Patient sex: M
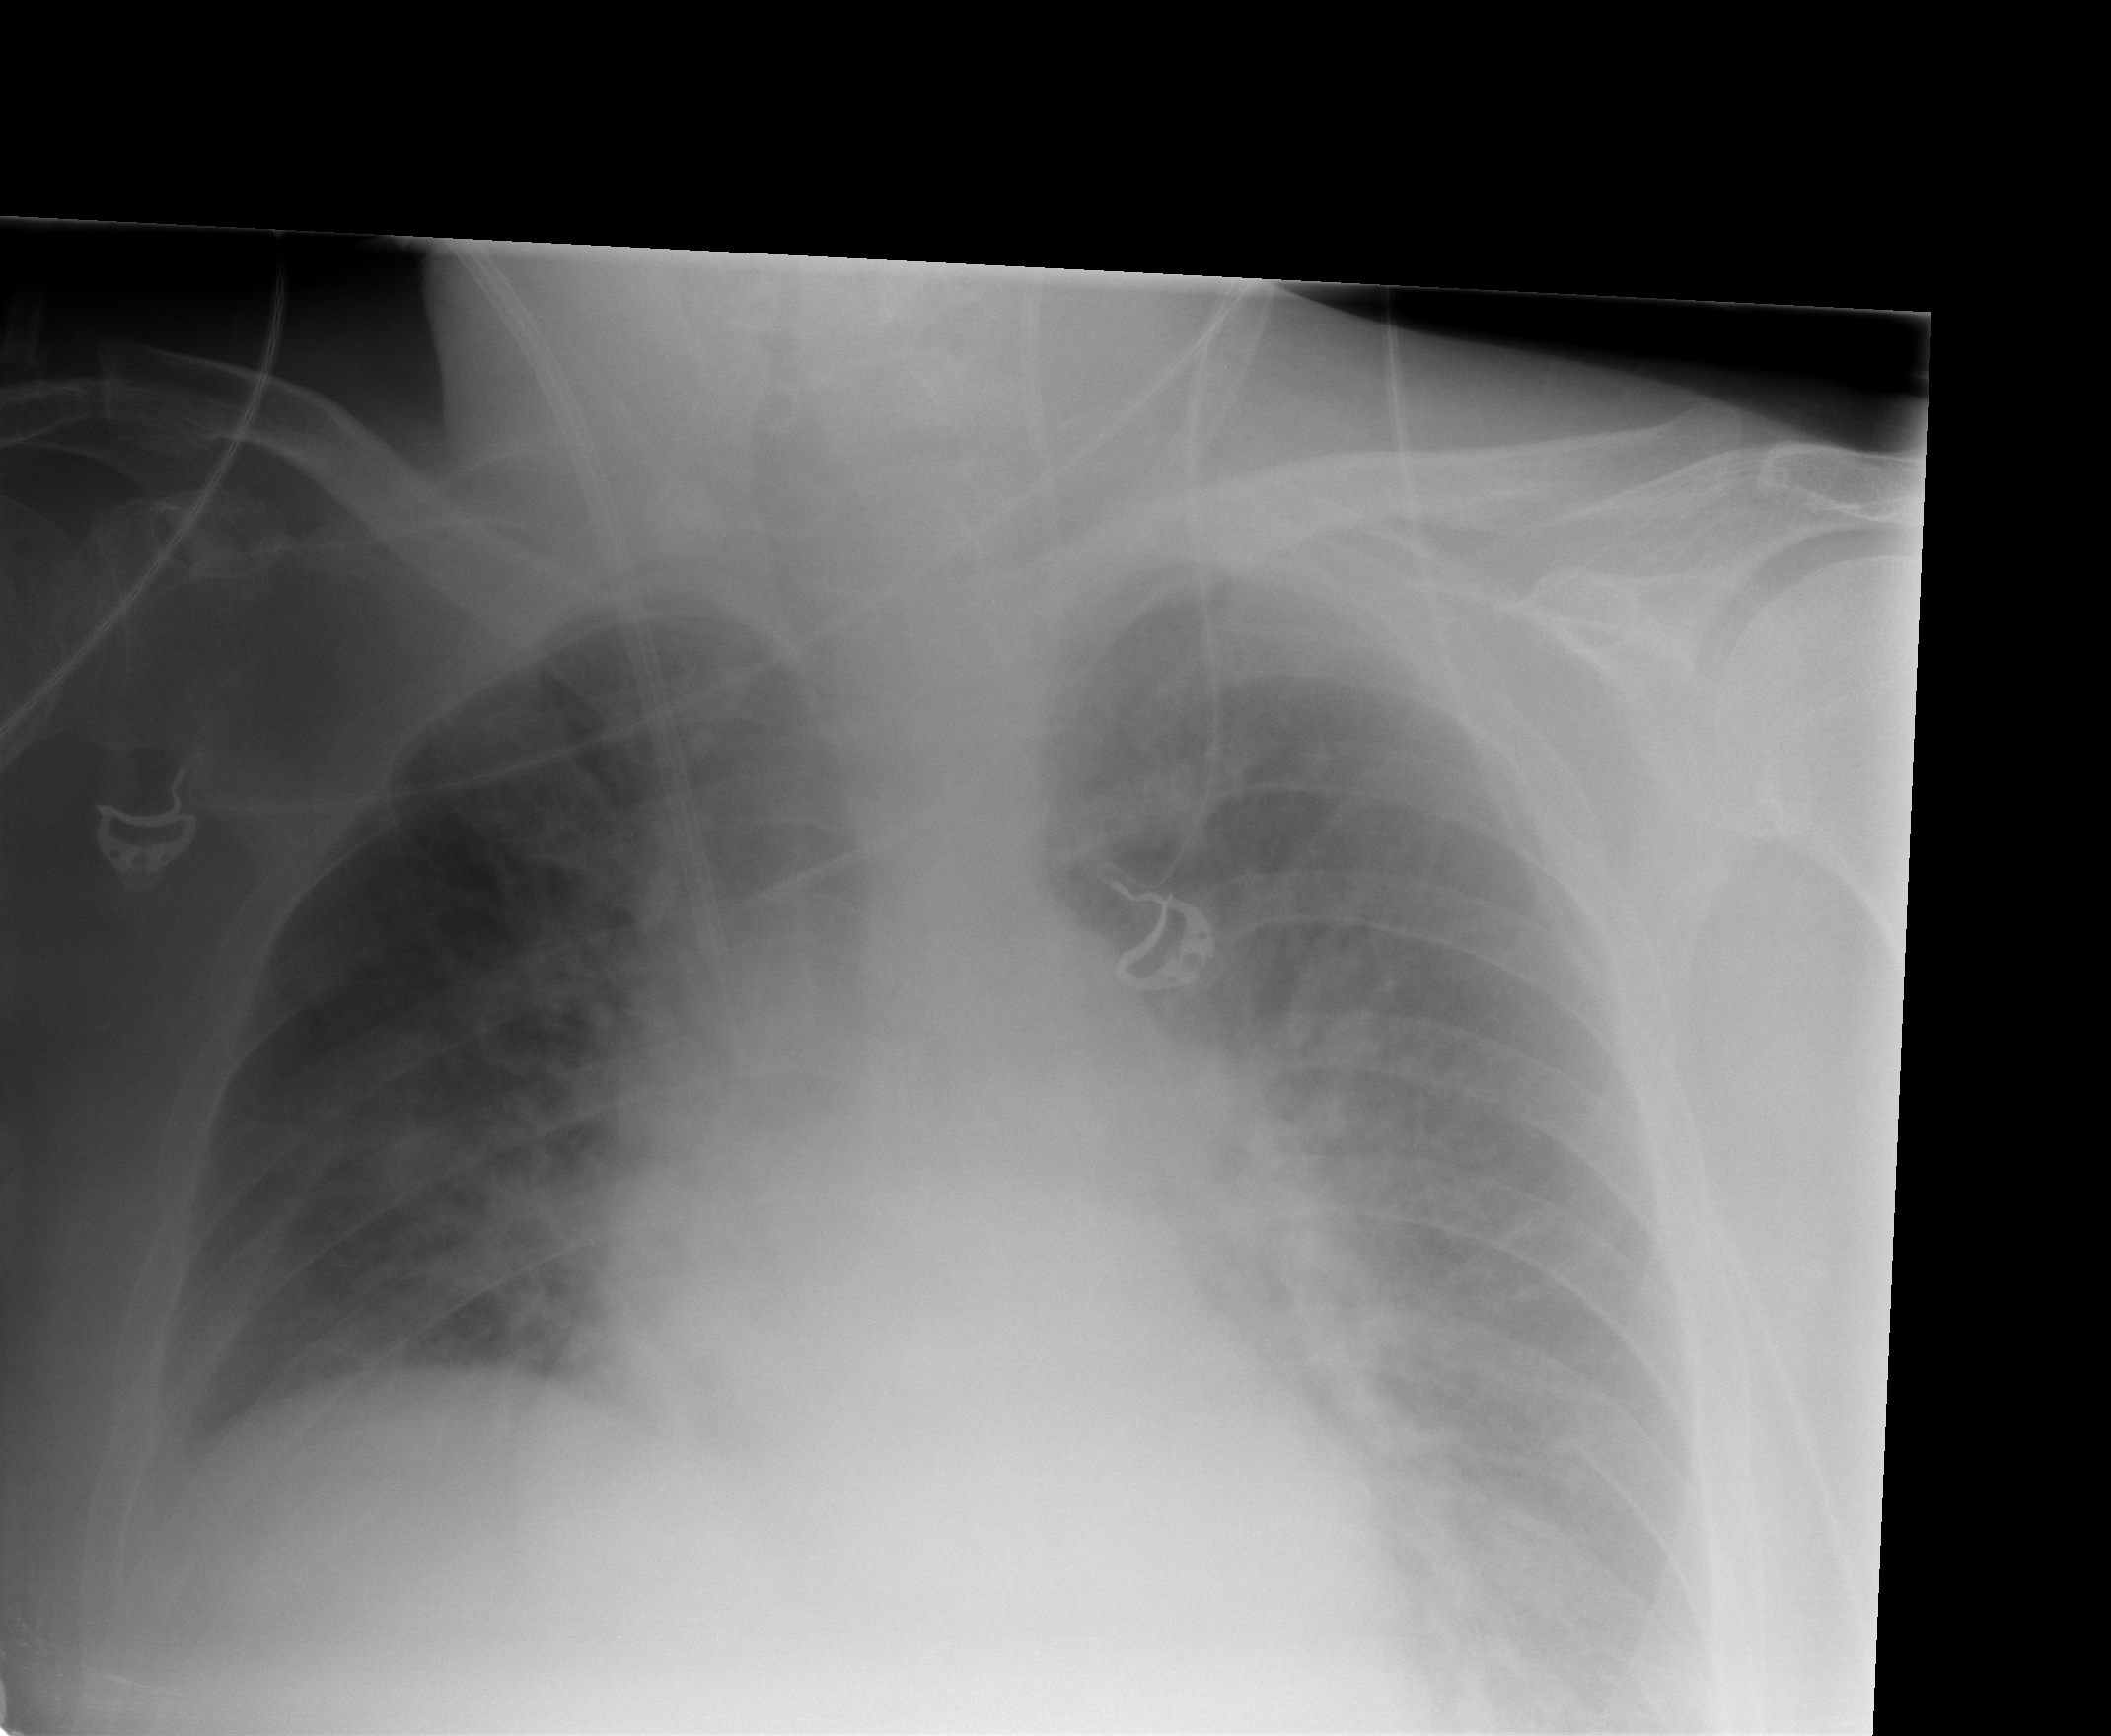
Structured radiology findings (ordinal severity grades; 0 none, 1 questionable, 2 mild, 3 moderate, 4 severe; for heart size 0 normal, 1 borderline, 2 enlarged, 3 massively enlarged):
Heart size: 0
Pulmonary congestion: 3
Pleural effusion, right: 0
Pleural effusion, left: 0
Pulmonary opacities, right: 2
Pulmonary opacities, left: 2
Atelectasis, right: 2
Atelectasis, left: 0